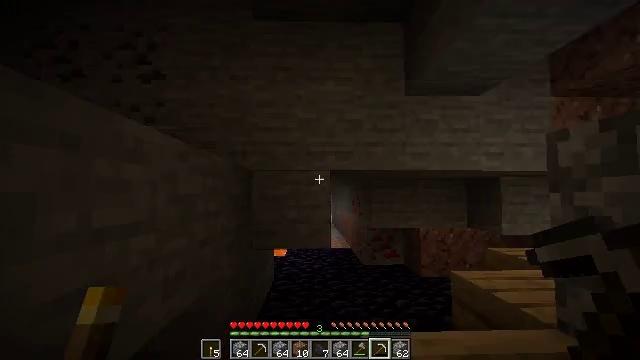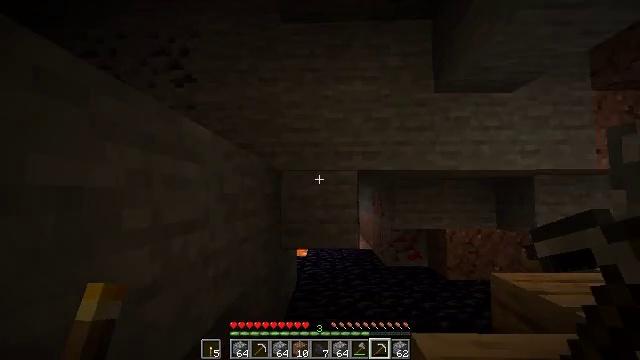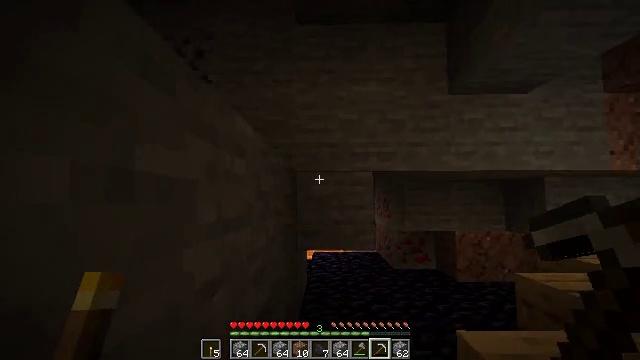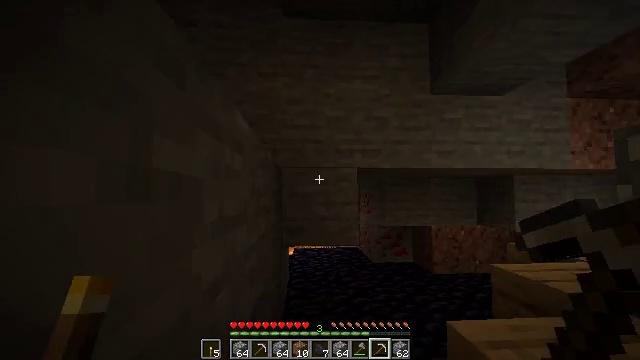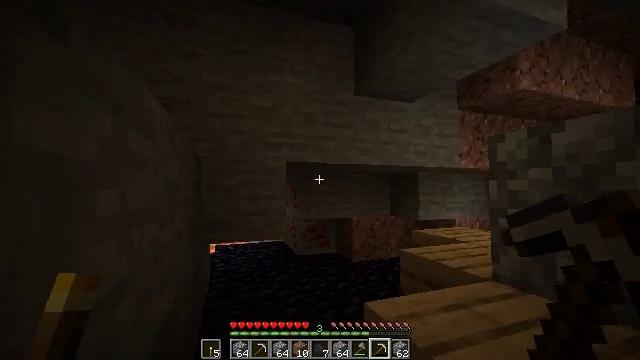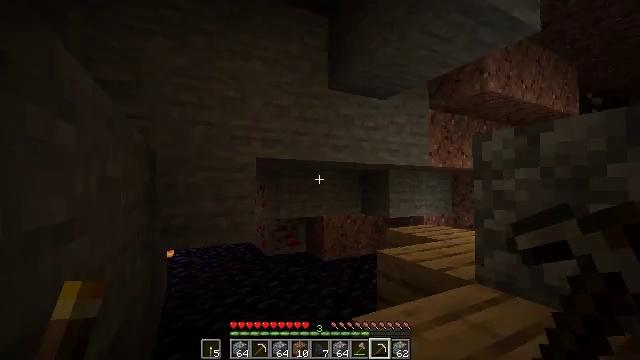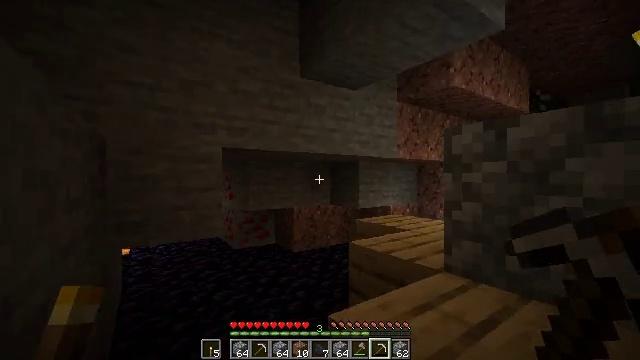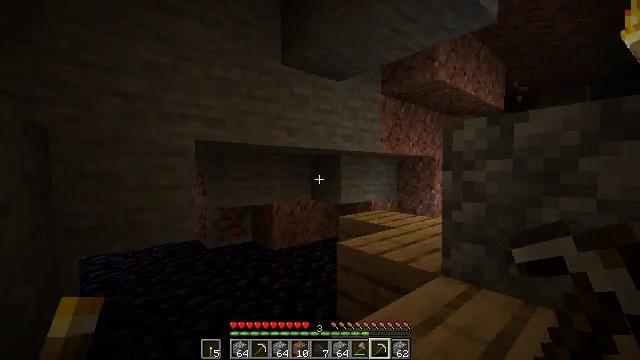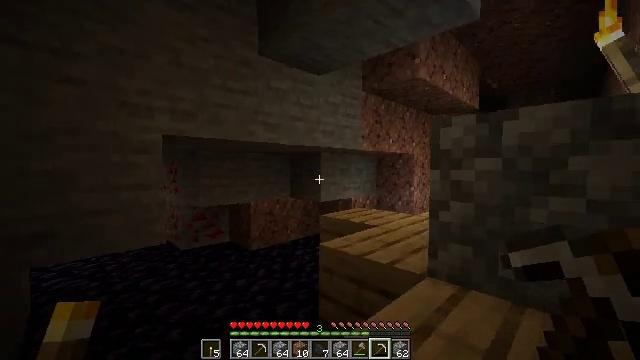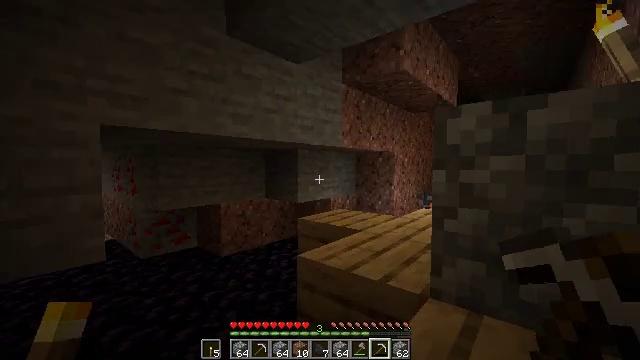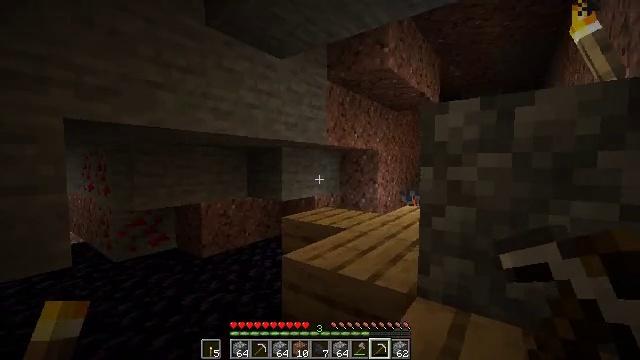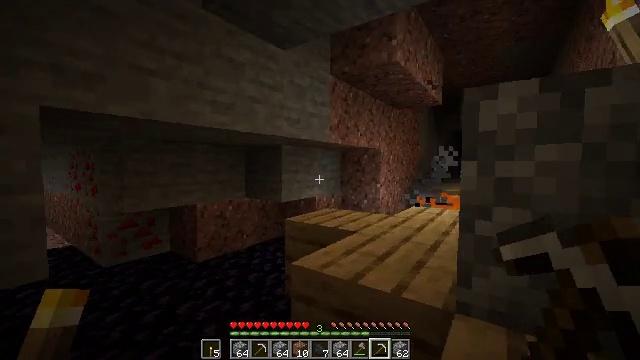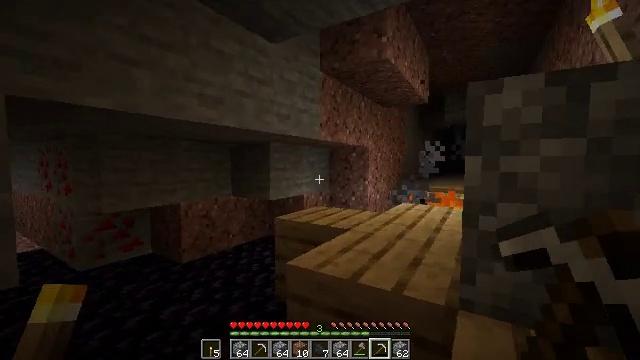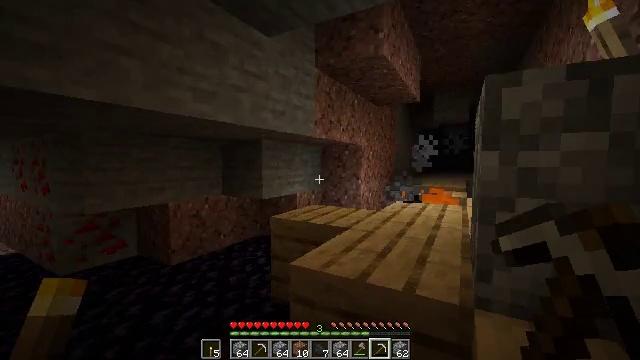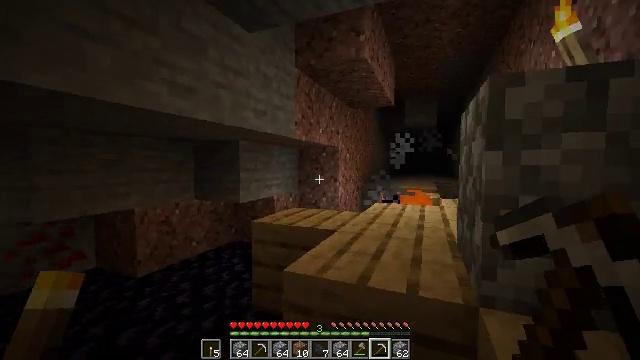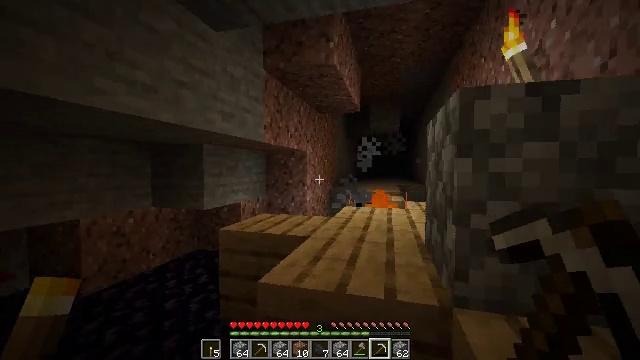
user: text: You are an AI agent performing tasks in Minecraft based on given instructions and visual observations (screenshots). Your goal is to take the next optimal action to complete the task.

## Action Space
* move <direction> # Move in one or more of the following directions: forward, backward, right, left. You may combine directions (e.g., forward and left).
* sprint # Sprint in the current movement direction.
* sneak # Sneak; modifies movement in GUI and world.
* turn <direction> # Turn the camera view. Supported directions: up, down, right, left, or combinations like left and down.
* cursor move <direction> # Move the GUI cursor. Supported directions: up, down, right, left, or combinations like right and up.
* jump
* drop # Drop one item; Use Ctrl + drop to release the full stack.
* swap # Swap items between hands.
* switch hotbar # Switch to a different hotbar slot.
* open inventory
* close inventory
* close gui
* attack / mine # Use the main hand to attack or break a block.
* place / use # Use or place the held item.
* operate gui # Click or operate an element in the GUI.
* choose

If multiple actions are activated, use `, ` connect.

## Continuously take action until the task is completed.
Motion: motion action
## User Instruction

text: Clear the fire from the area.
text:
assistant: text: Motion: move left, turn left
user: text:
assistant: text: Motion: move left
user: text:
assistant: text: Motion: move left, turn right and down
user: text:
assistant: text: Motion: move forward and move left, turn right and down
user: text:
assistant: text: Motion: move forward and move left, turn right
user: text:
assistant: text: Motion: move forward and move left, turn right and down
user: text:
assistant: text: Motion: move forward, turn right and down
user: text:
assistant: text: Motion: move forward, turn right
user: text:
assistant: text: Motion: move forward, turn right
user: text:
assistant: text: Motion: move forward, turn right
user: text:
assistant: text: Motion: move forward, turn right
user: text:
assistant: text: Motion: move forward, turn right
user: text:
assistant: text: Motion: move forward, turn right
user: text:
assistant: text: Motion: move forward and move left, turn right
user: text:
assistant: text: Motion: move forward and move left, turn right
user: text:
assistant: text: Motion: move forward, turn right
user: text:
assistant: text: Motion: move forward
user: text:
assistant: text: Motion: move forward
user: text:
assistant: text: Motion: move forward
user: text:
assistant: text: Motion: move forward
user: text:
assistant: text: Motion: move forward, turn right, jump
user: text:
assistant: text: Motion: move forward, turn right, jump
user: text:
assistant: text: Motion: move forward, turn right, jump
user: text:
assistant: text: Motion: move forward, jump
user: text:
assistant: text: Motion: move forward and move right
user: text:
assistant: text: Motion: move forward and move right
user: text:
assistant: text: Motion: move forward and move right
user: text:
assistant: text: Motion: move forward and move right
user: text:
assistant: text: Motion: move forward and move right
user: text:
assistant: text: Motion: move forward